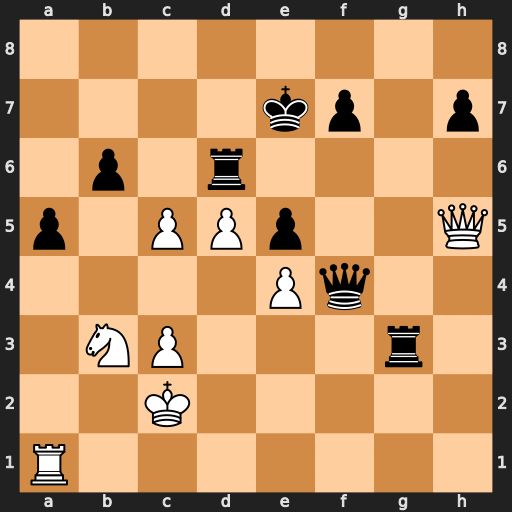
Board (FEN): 8/4kp1p/1p1r4/p1PPp2Q/4Pq2/1NP3r1/2K5/R7
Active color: w
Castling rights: -
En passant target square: -
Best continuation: cxd6+ Kxd6 Qe2 Rf3 Nd2